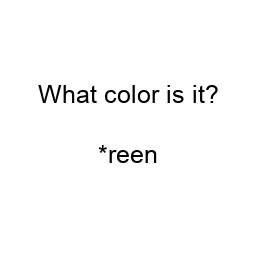
Color: black
Color name shown: green
Background color: white
Question text color: black